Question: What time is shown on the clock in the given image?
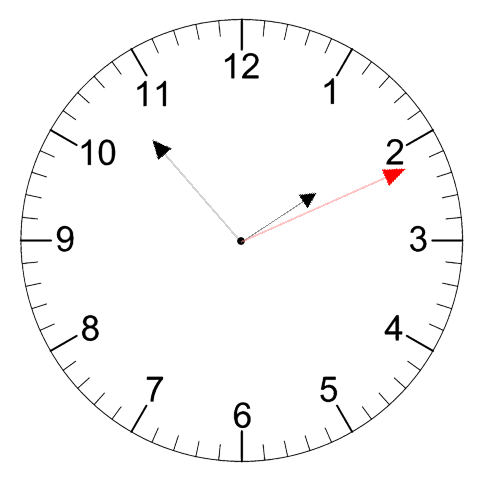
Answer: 01:53:11